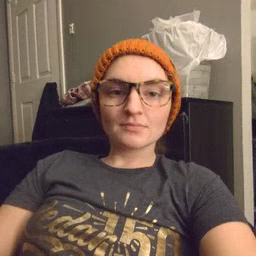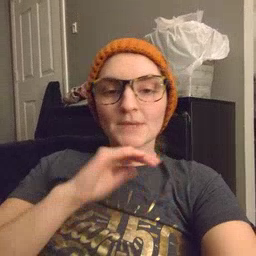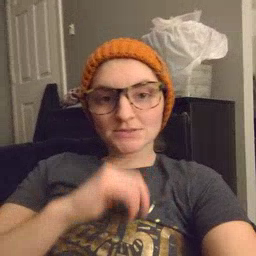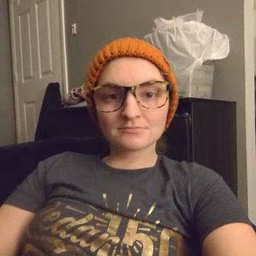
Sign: pig